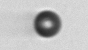
Label: bead